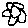
Label: flower